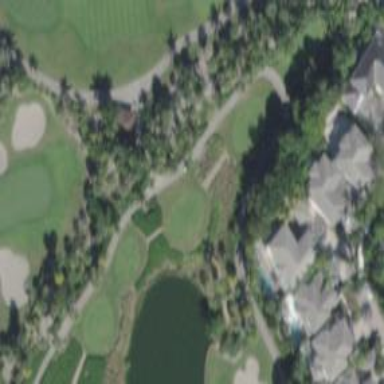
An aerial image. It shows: Golf bunker filled with natural sand.